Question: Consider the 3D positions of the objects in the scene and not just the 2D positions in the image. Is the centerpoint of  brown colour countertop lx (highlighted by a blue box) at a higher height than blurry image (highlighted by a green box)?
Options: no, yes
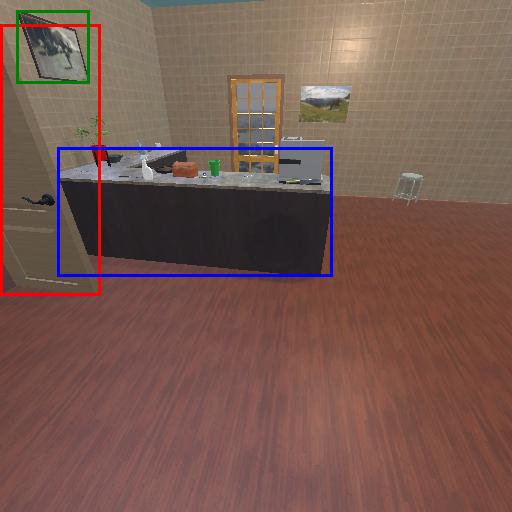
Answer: no